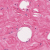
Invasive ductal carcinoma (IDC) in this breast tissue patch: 0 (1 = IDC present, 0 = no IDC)